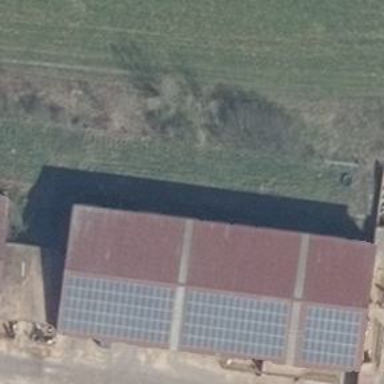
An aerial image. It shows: Farm auxiliary building.